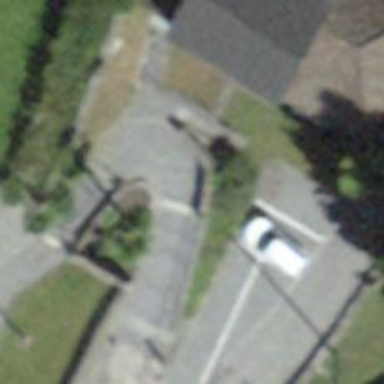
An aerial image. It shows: Set of steps on the road.